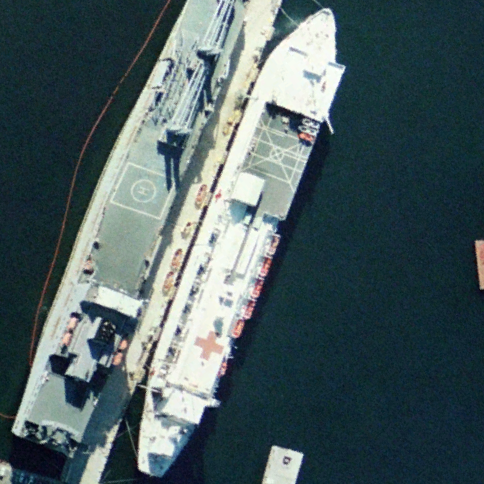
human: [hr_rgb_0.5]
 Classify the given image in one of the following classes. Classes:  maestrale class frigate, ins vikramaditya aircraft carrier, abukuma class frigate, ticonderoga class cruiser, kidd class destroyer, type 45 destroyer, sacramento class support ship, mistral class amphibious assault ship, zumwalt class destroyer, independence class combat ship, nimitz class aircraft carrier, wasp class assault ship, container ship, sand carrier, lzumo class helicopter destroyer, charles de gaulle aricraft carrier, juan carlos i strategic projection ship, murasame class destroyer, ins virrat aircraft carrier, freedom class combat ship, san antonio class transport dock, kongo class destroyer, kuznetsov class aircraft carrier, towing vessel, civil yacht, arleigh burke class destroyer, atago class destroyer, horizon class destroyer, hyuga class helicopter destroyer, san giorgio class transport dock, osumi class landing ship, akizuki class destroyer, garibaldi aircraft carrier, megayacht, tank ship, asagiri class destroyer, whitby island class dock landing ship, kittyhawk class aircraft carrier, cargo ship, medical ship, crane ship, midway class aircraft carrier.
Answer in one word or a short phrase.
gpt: Medical ship